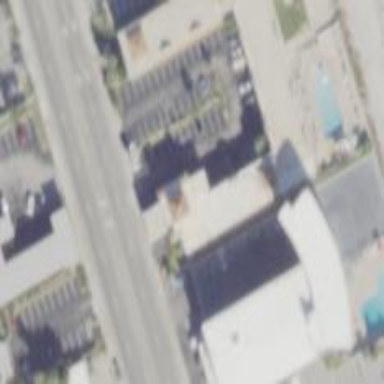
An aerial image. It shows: Hotel building.